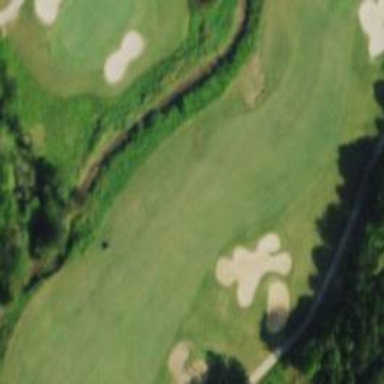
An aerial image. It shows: Grassy area designated as golf fairway.